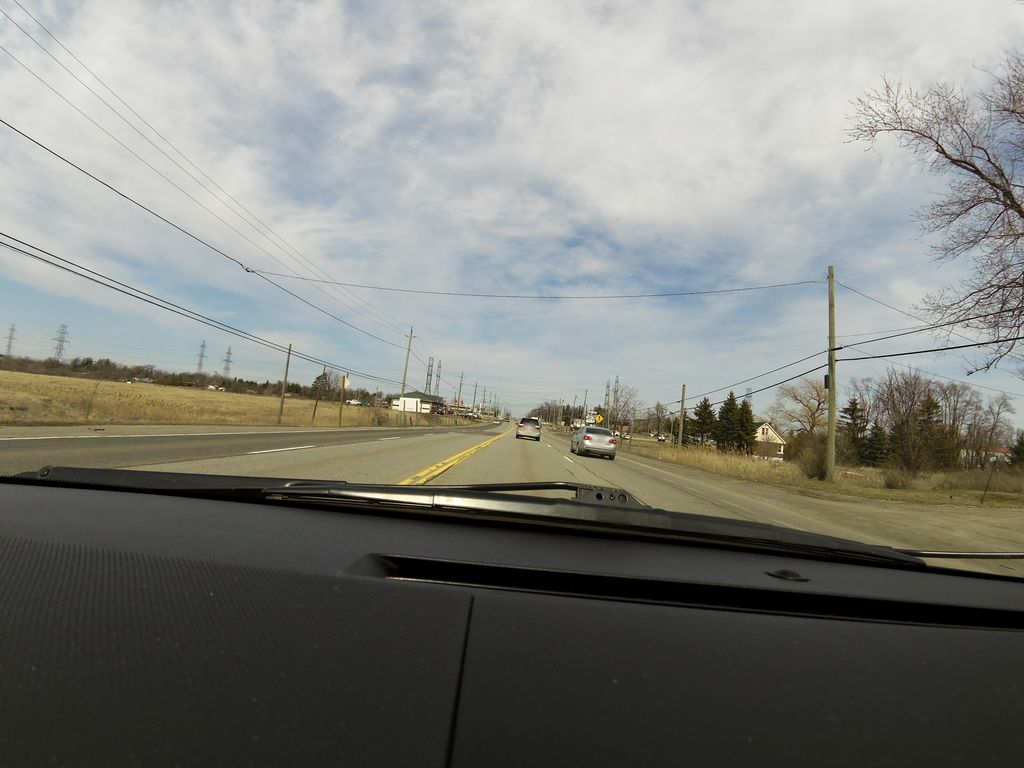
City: hamilton